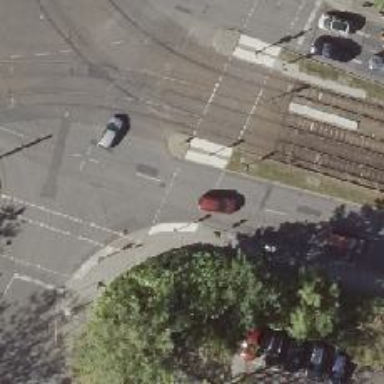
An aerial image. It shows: Crossing with traffic signals and pedestrian island.